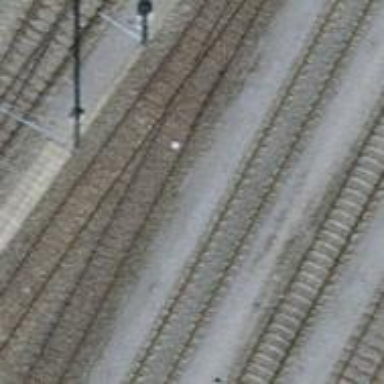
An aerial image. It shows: Single-track railway yard.